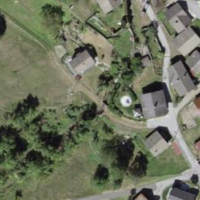
EUNIS habitat code: 23
Species observed at this site:
Oedipoda caerulescens